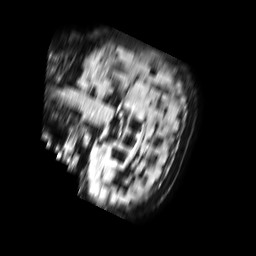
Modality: FLAIR
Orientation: sagittal
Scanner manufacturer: philips
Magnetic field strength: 1.5 T
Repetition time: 6 s
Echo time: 0.1012 s